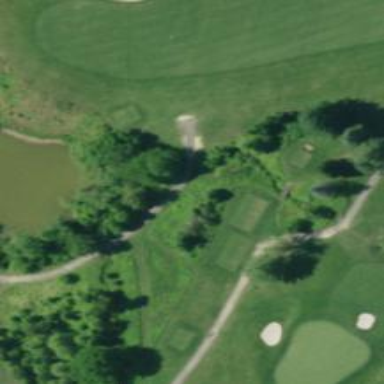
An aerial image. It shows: Pathway for golfing.